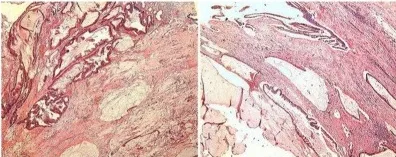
Pathological morphology by HE staining. The entire bladder was filled with mucinous adenocarcinoma (B).
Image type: pathology (h&e)